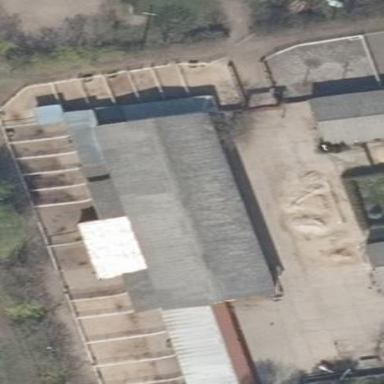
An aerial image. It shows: Gabled grey farm auxiliary building with roof oriented along its structure.